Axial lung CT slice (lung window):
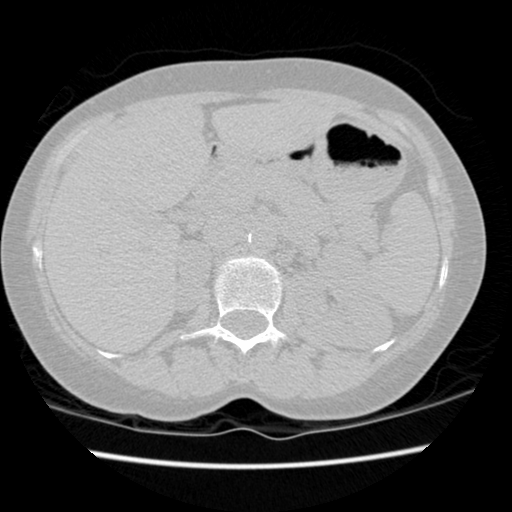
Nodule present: no